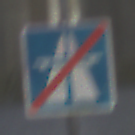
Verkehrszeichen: EndeAutbahn
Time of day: Night
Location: Outdoor (Urban)
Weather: PartlyCloudy
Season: NotSpecified
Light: Artificial